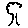
Label: tree